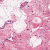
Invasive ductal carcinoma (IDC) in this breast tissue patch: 0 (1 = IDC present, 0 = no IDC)